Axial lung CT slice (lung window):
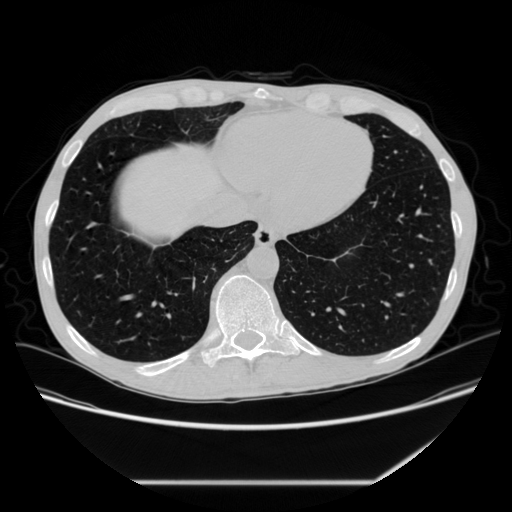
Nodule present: no